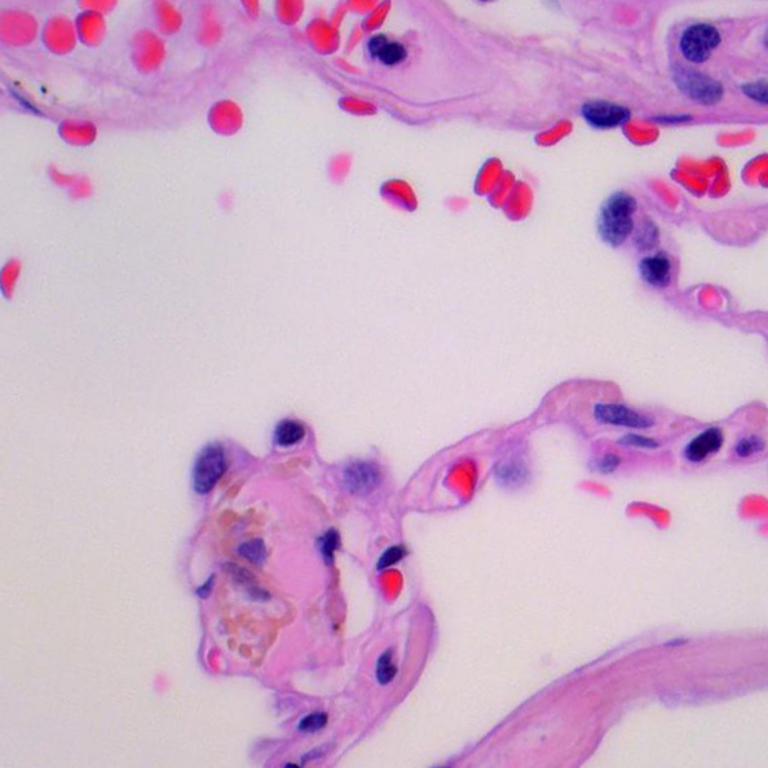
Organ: lung
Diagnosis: benign